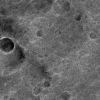
Atmospheric dust classification: not_dusty